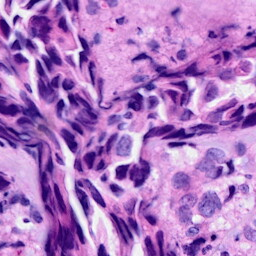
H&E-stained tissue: Breast